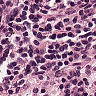
Metastatic tissue present: no